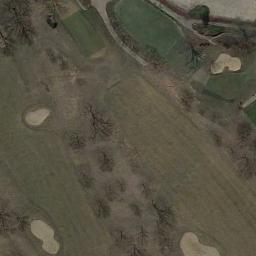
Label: golf_course